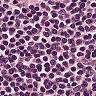
Metastatic tissue present: no